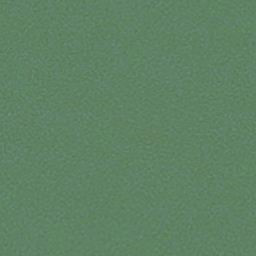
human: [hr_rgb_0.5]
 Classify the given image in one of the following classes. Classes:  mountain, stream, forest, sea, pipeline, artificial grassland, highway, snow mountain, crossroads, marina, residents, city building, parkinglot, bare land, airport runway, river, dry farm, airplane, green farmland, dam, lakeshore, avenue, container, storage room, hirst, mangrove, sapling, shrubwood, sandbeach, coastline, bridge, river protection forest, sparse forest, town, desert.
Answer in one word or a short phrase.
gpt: sea